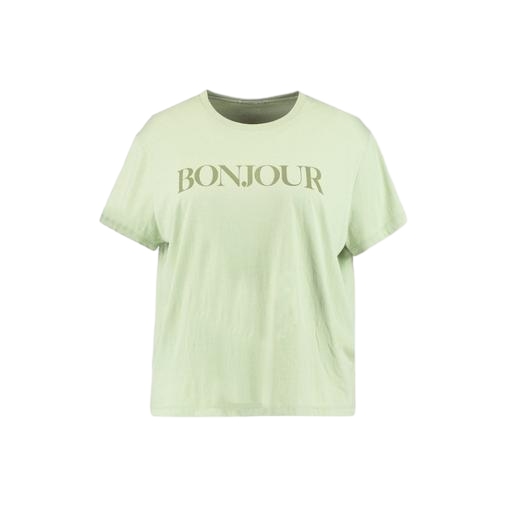
bonjour graphic t-shirt, bonjour tee, t-shirt green, white background